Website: bh-photo
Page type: billing-address
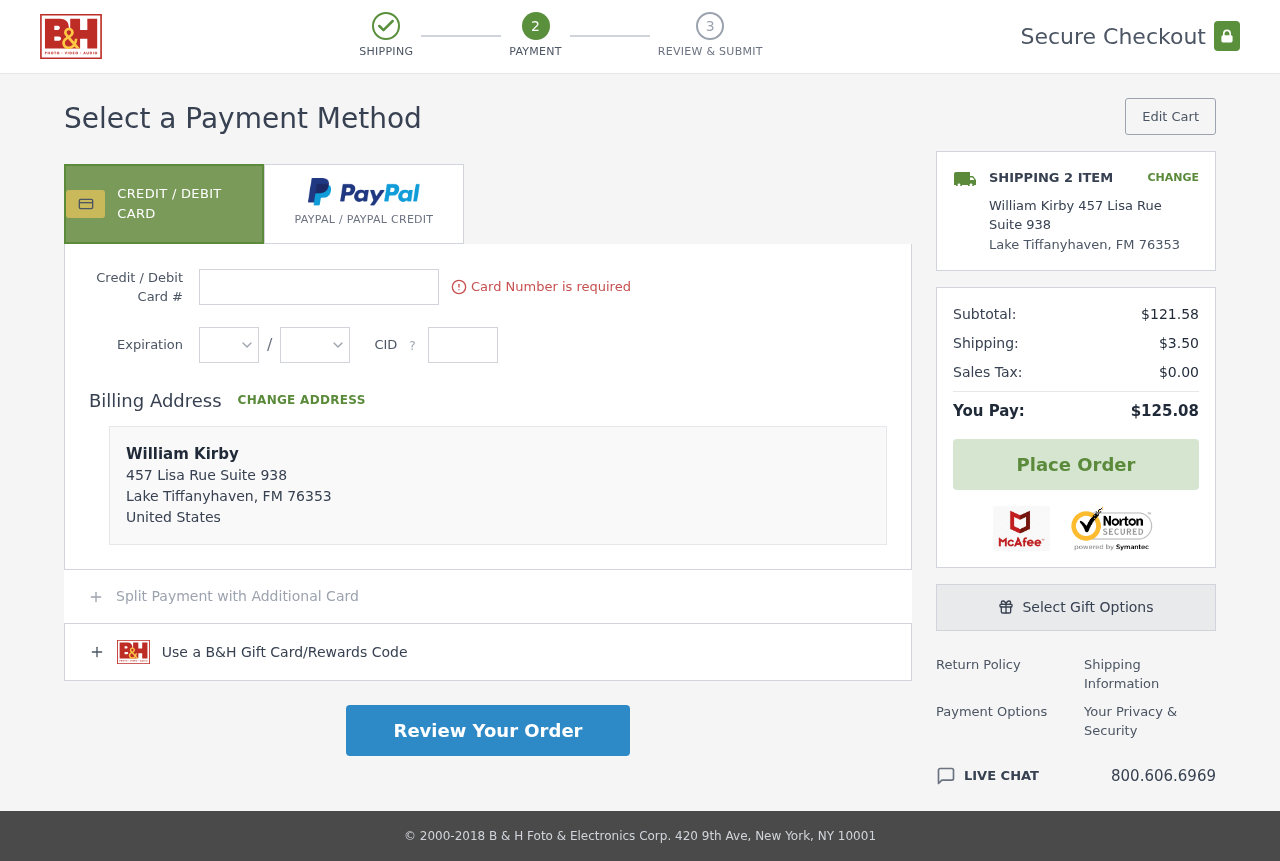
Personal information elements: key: PII_CARD_CVV
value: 185
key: PII_CARD_EXPIRY_MONTH
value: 08
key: PII_CARD_EXPIRY_YEAR
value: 26
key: PII_CARD_NUMBER
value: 4644 2966 7515 7083
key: PII_CITY
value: Lake Tiffanyhaven
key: PII_COUNTRY
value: United States
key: PII_FULLNAME
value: William Kirby
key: PII_FULLNAME2
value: William Kirby
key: PII_POSTCODE
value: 76353
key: PII_STATE_ABBR
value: FM
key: PII_STREET
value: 457 Lisa Rue Suite 938
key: PII_STATE
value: FM
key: PII_POSTCODE_FULL
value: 76353
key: PII_POSTCODE_NUMERIC
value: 76353
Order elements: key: ORDER_NUM_ITEMS
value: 2
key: ORDER_SUBTOTAL
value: $121.58
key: ORDER_SHIPPING_COST
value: $3.50
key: ORDER_TAX
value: $0.00
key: ORDER_TOTAL
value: $125.08